Question: I am trying to use 'https://asunnot.oikotie.fi/myytavat-asunnot' within iframe using Selenium in Python, but seem unable to locate the acceptance button for the cookie popup window.
Here's the code I built:
'''
url = 'https://asunnot.oikotie.fi/myytavat-asunnot'
driver = webdriver.Safari()
driver.get(url)
driver.implicitly_wait(10)
button = driver.find_elements_by_class_name("button")
for ind, b in enumerate(button):
print(ind, b.text.strip())
button[53].click()
'''
Image:

But I get the following error message:
'''
selenium.common.exceptions.ElementNotInteractableException: Message:
'''
When I inspect the elements in the driver, it seems it contains the page in the background, but not the cookie popup window. I also tried, if it would be an 'alert', but it didn't seem to be.
Any ideas how to go forward?
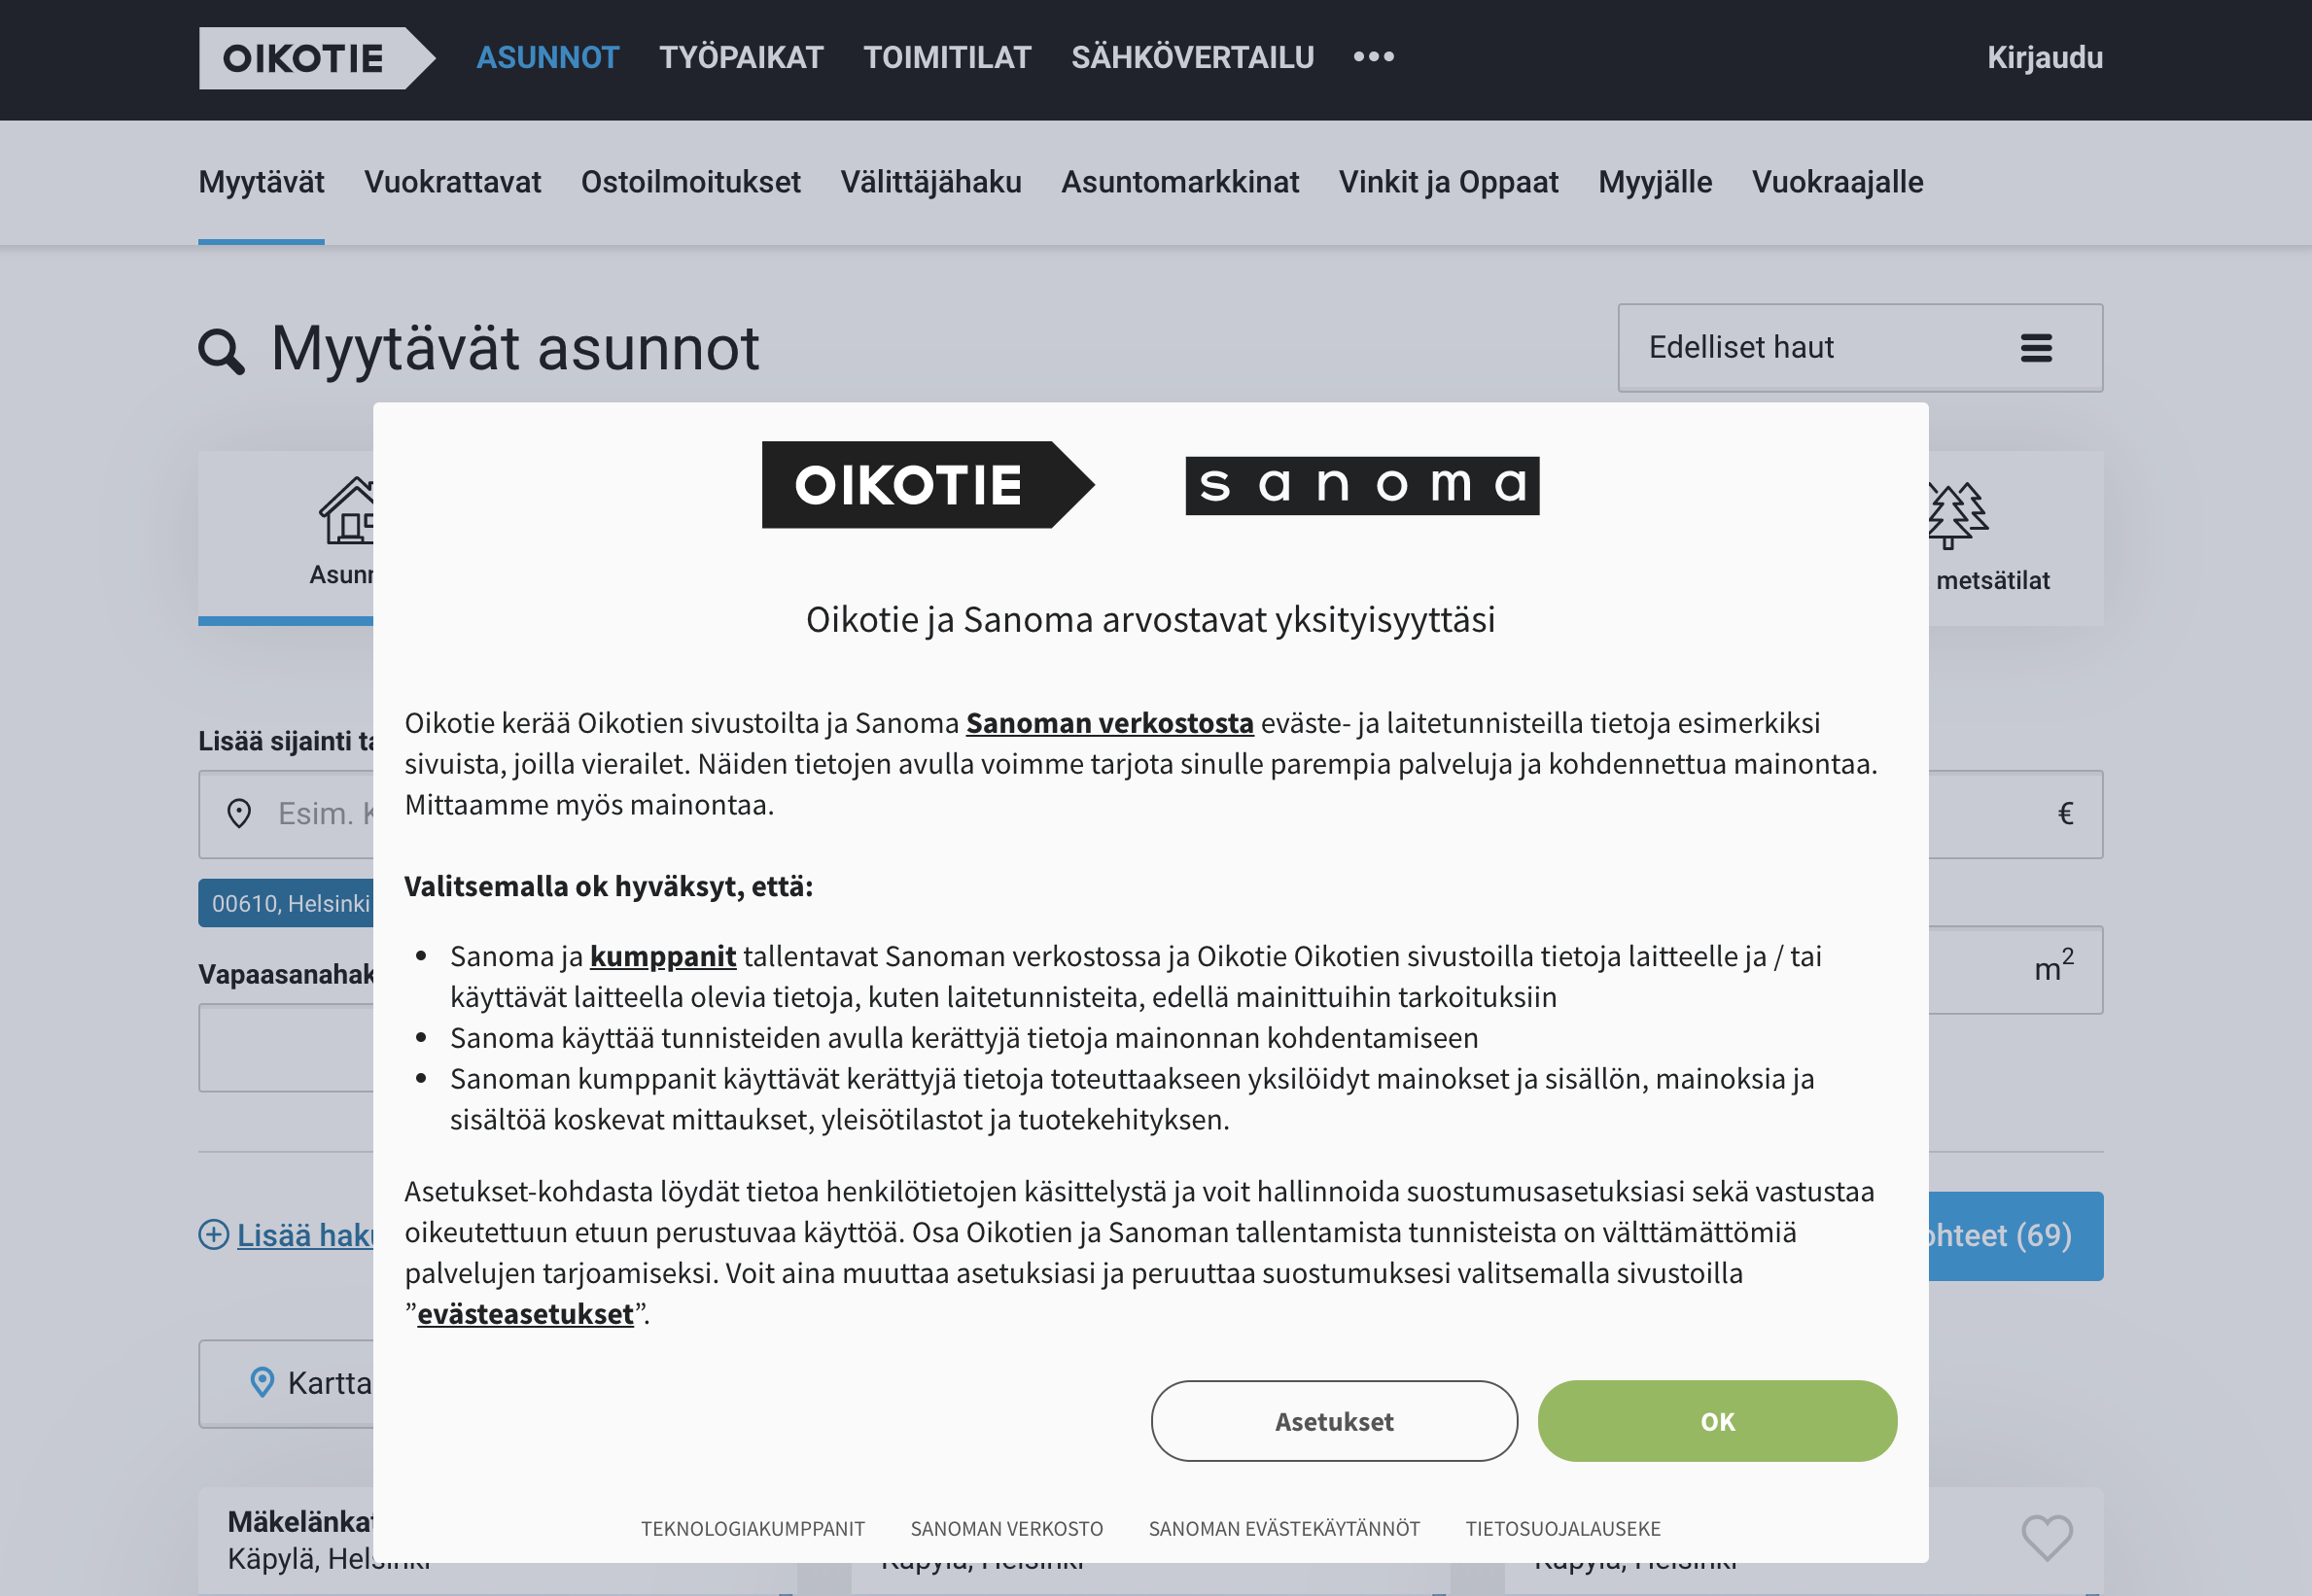
Answer: The element for cookie acceptance is within an '<iframe>' so you have to:
- Induce <URL>:- Using 'CSS_SELECTOR':'''
driver.get("https://asunnot.oikotie.fi/myytavat-asunnot")
WebDriverWait(driver, 20).until(EC.frame_to_be_available_and_switch_to_it((By.CSS_SELECTOR,"iframe[src^='https://cdn.privacy-mgmt.com/index']")))
WebDriverWait(driver, 20).until(EC.element_to_be_clickable((By.CSS_SELECTOR, "button[aria-label='OK']"))).click()
'''
- Using 'XPATH':'''
driver.get("https://asunnot.oikotie.fi/myytavat-asunnot")
WebDriverWait(driver, 20).until(EC.frame_to_be_available_and_switch_to_it((By.XPATH,"//iframe[starts-with(@src, 'https://cdn.privacy-mgmt.com/index')]")))
WebDriverWait(driver, 20).until(EC.element_to_be_clickable((By.XPATH, "//button[@aria-label='OK']"))).click()
'''
- : You have to add the following imports :'''
from selenium.webdriver.support.ui import WebDriverWait
from selenium.webdriver.common.by import By
from selenium.webdriver.support import expected_conditions as EC
'''
---
## Reference
You can find a couple of relevant discussions in:
- <URL>